Interaction volume radius: 10 \u00c5
Interaction volume height: 20 \u00c5
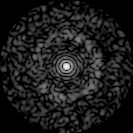
Disorder parameter: 0.8371